Question: I am trying to plot set of test point VS point being tested with Python. I tried several codes and I couldn't figure it out.
'''
train_pts2 = {
"N": [(0.125,0.11), (0.375,0.21), (0.625,0.31), (0,0.01), (0.375,0.50), (0.80,0)],
"Y": [(0.075,0.38), (0.5,0.22), (1,0.41), (0.70,1),(0.325,0.65), (0.70,0.61)],
"TBD": [(0.70,0.61)]
}
'''
So the plot will be scatter plot that tells whether pLoan belongs to N or Y
something like

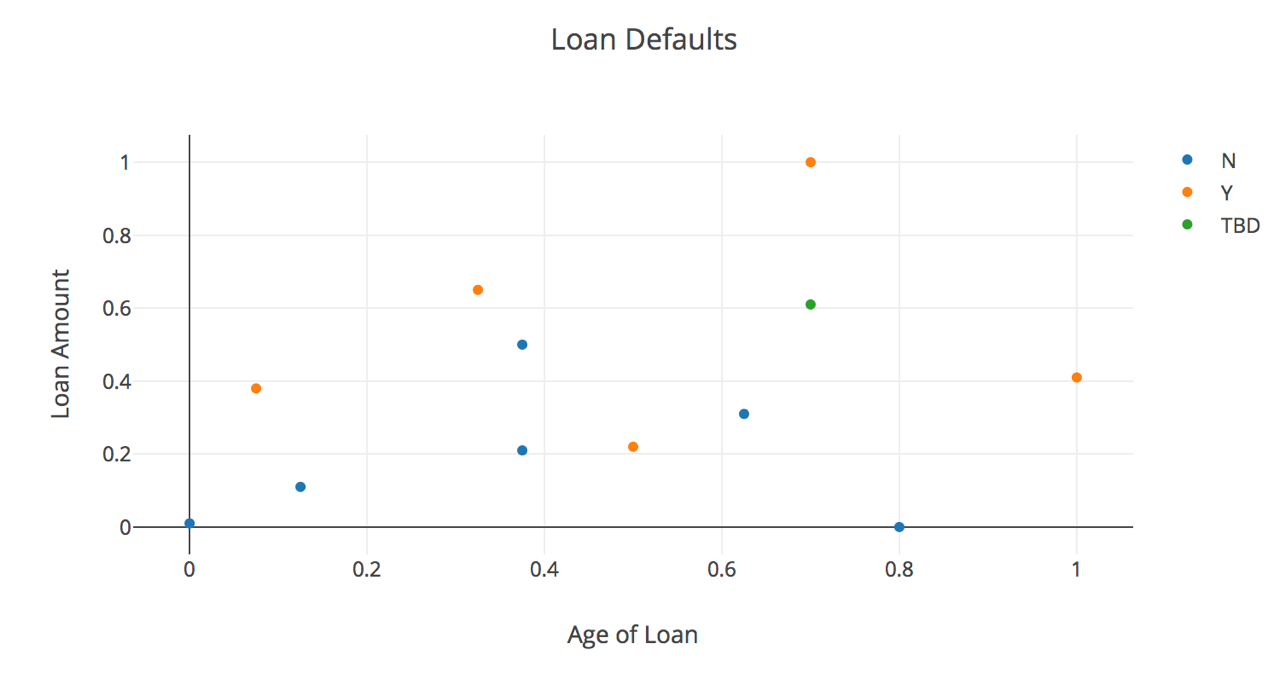
Answer: You can try with the 'matplotlib' library in python with the 'scatter()' function
'''
import numpy as np
import matplotlib.pyplot as plt
train_pts2 = {
"N": [(0.125,0.11), (0.375,0.21), (0.625,0.31), (0,0.01), (0.375,0.50), (0.80,0)],
"Y": [(0.075,0.38), (0.5,0.22), (1,0.41), (0.70,1),(0.325,0.65), (0.70,0.61)],
"TBD": [(0.70,0.61)]
}
colors = {
"N" : "orange",
"Y" : "blue",
"TBD" : "green"
}
for label in ["N", "Y", "TBD"]:
x = [item[0] for item in train_pts2[label]]
y = [item[1] for item in train_pts2[label]]
plt.scatter(x, y, c=colors[label], label=label)
plt.xlabel("Age of Loan")
plt.ylabel("Loan Amount")
plt.xlim(xmin=0)
plt.ylim(ymin=0)
plt.grid(True)
plt.legend(bbox_to_anchor=(1.05, 1), loc=2, borderaxespad=0.)
plt.show()
'''
<URL>
For more information, you can reach the <URL> example.
Hope it helps.